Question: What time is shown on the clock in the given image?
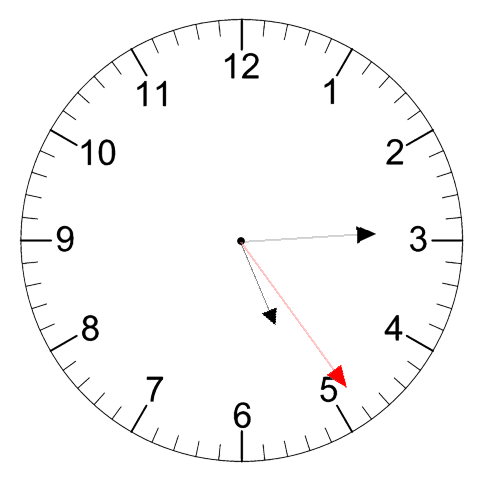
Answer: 05:14:24